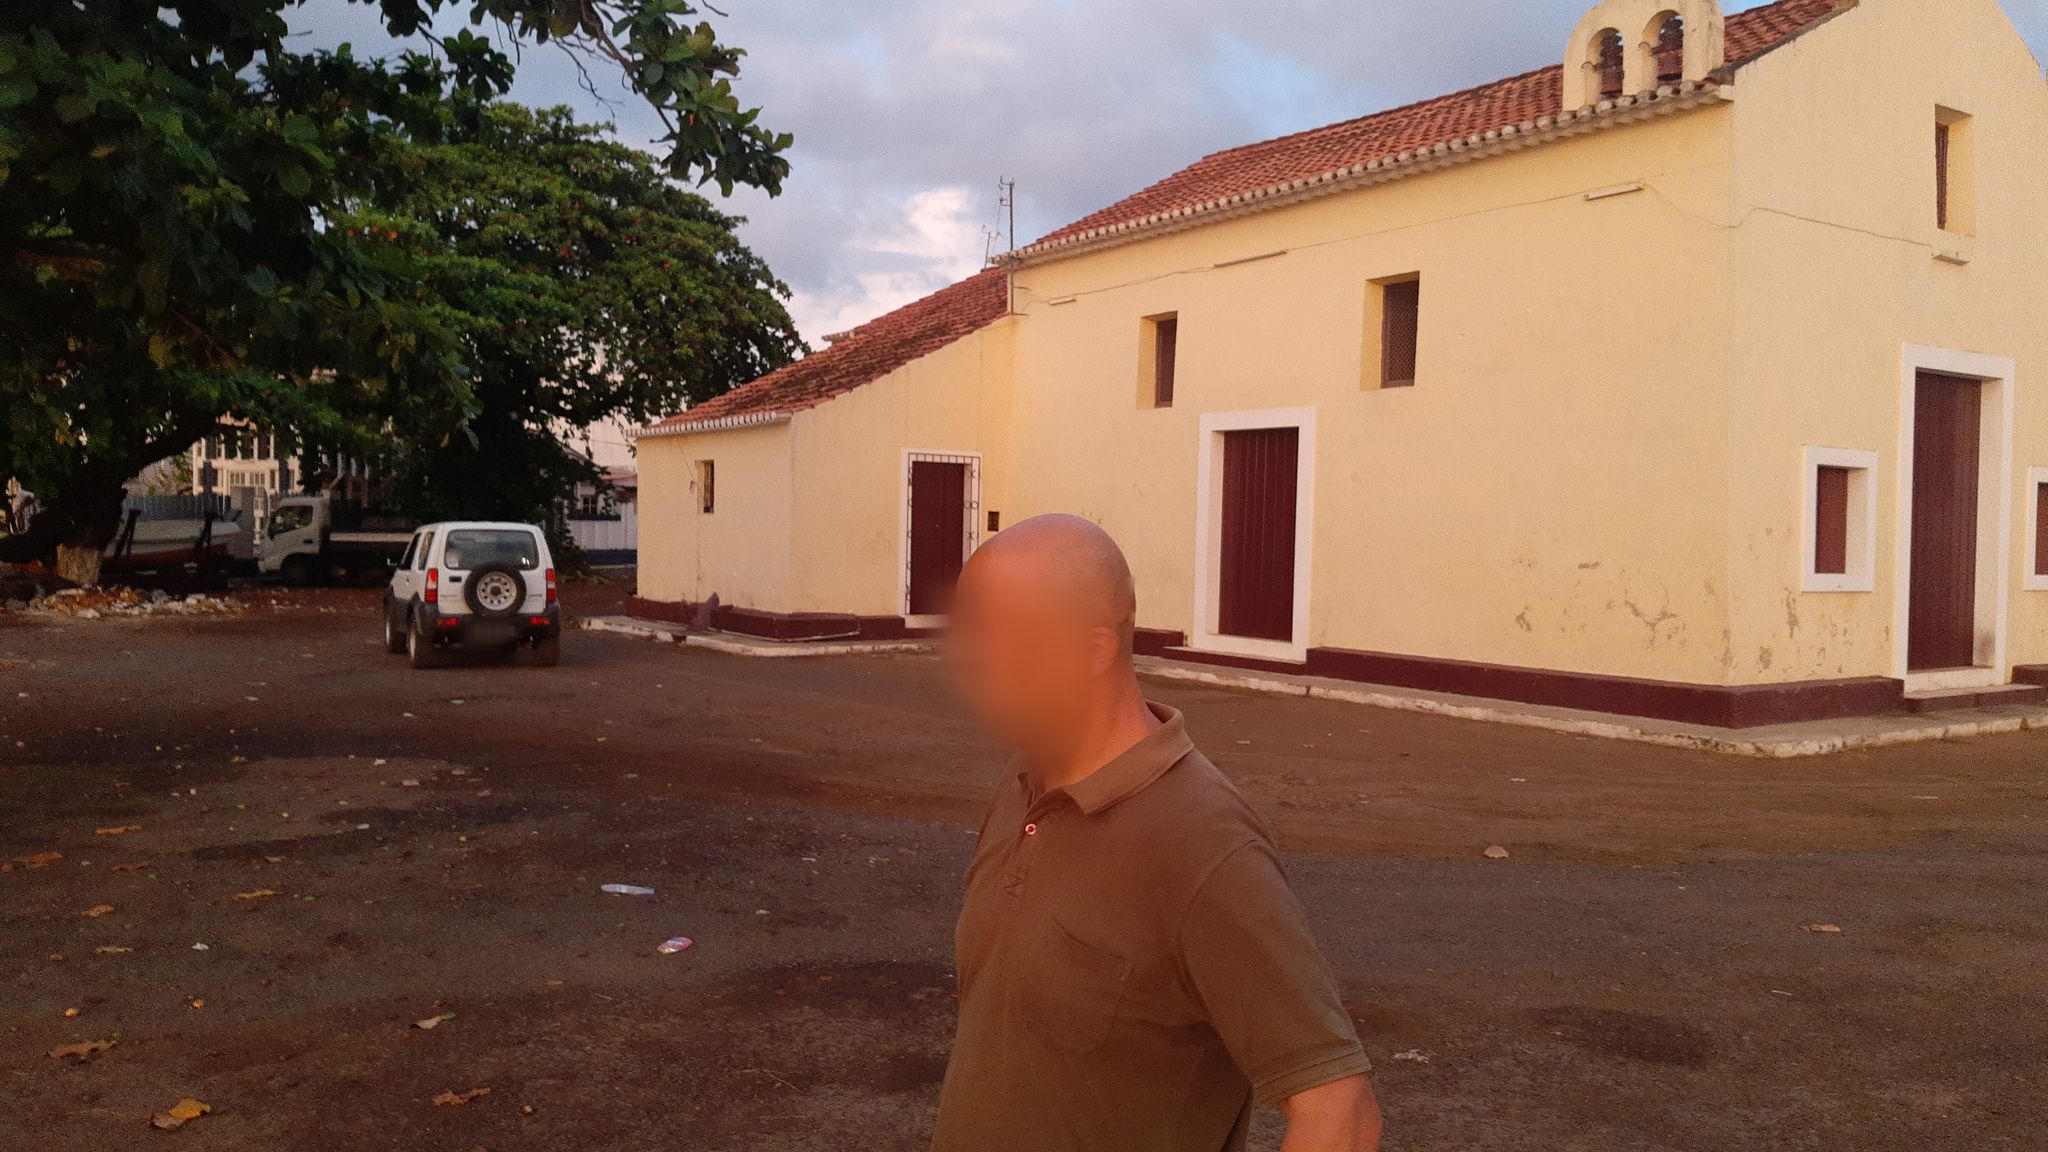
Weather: clear
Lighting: day
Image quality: good
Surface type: walking surface
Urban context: urban centre
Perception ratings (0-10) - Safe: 3.17, Lively: 7.91, Beautiful: 4.51, Boring: 4.55, Depressing: 6.22, Wealthy: 1.19